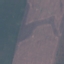
Land use / land cover: AnnualCrop